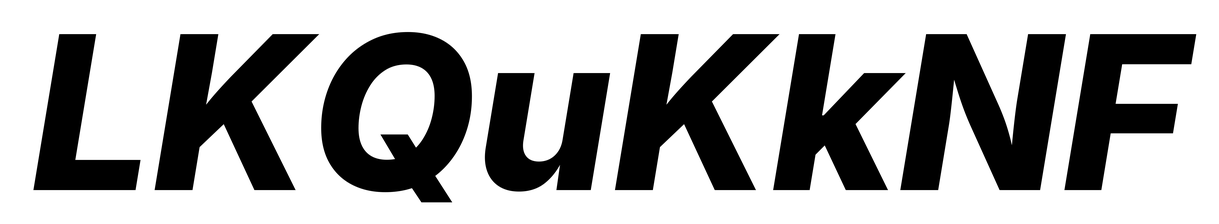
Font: Inter-Italic_ExtraBold_Italic